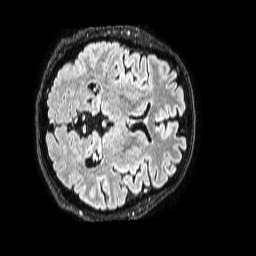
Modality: FLAIR
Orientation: axial
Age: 42
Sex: male
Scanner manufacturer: philips
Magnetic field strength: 1.5 T
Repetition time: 4.8 s
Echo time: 0.3 s